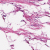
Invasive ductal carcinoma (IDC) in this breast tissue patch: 0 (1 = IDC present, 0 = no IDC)